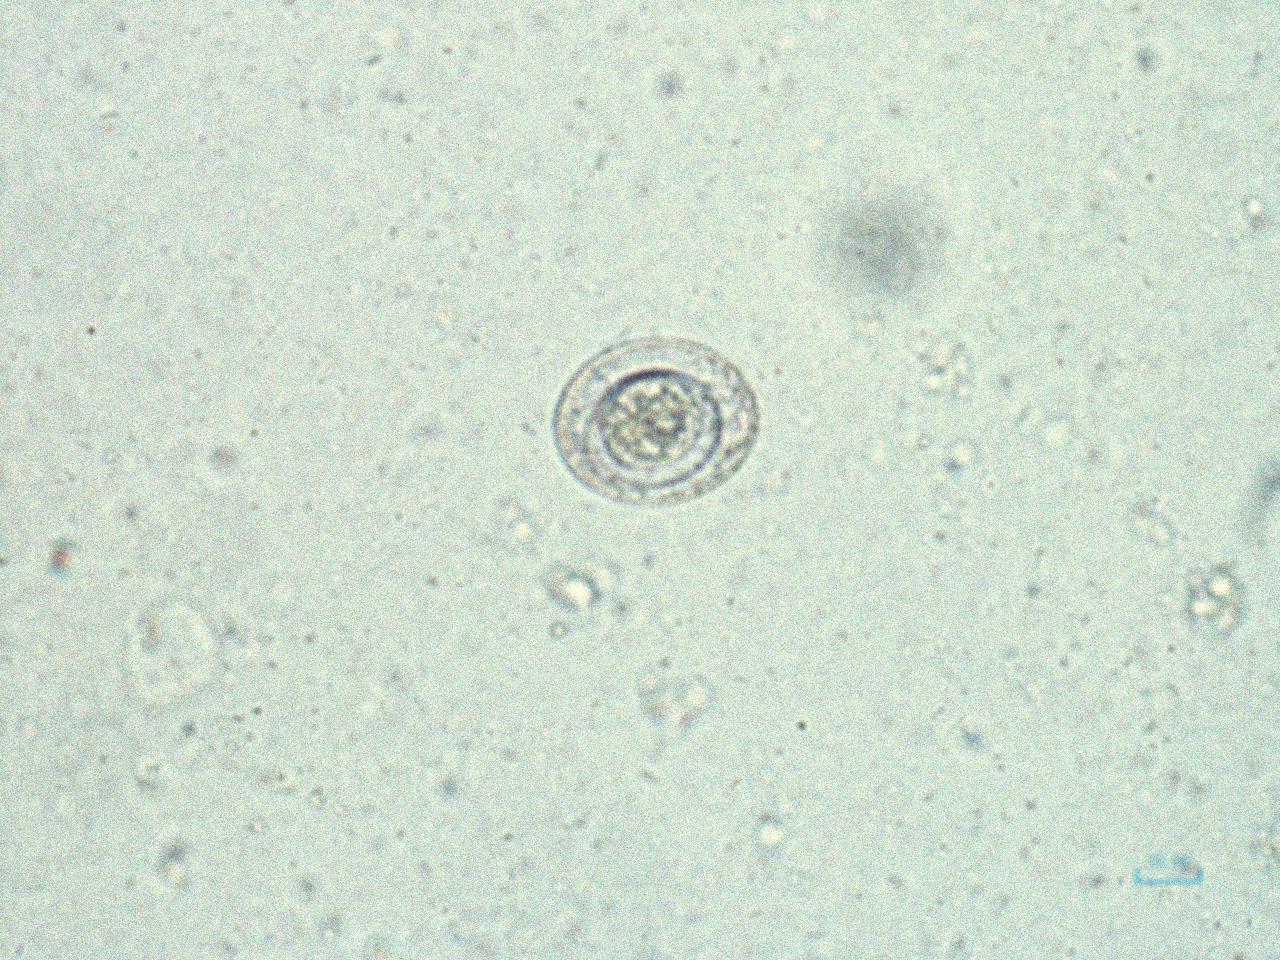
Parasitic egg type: Hymenolepis nana